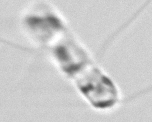
Label: Chaetoceros